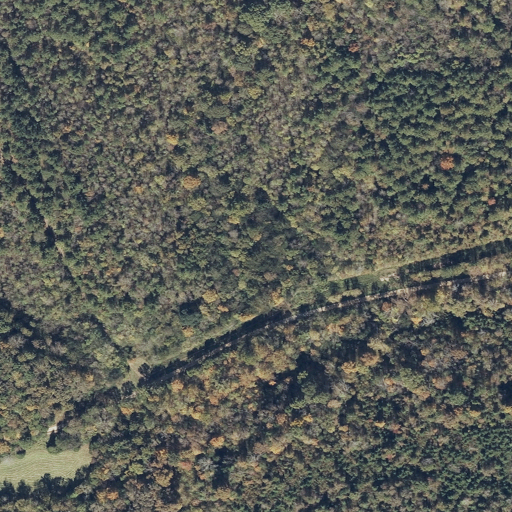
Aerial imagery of valley in Alabama named Spencer Hollow containing deciduous forest, mixed forest, open development, evergreen forest, and pasture